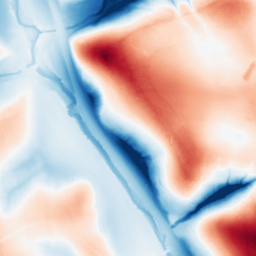
Category: trend_removal
Decomposition family: local_polynomial
Decomposition parameters: window_size: 101
degree: 1
Upsampling method: quartic
Upsampling parameters: scale: 8
Upsampling scale: 8